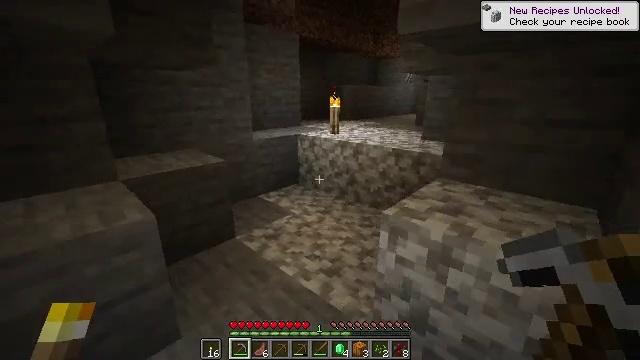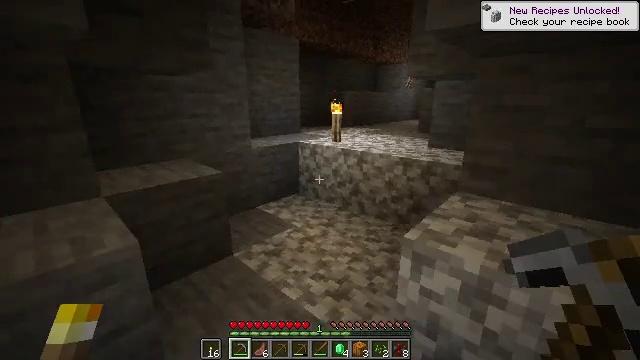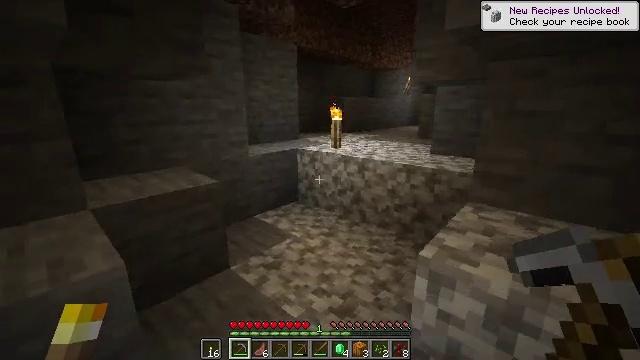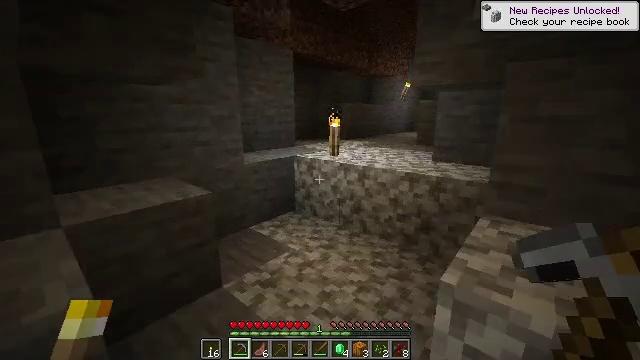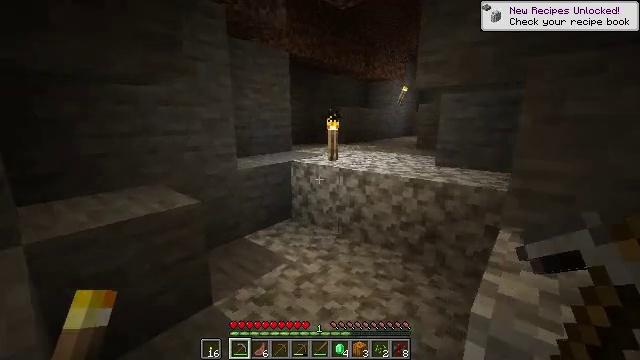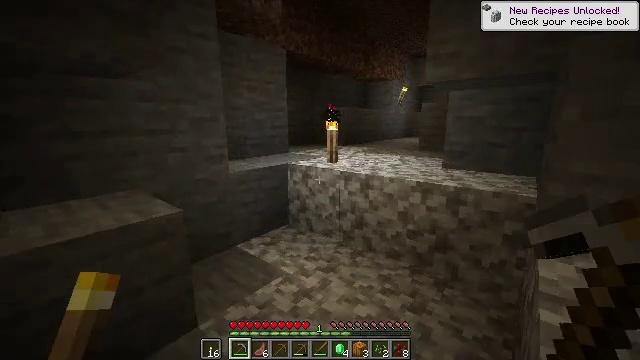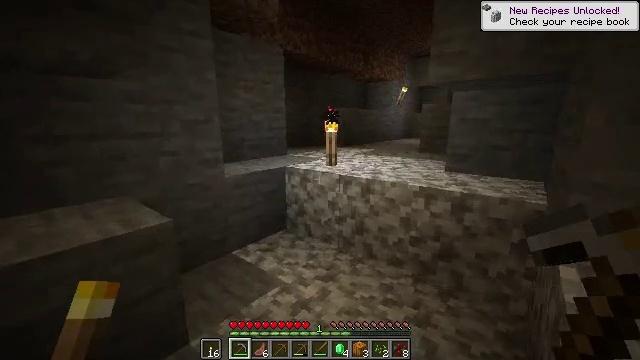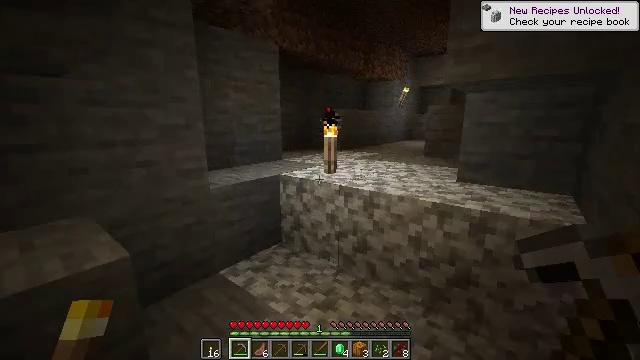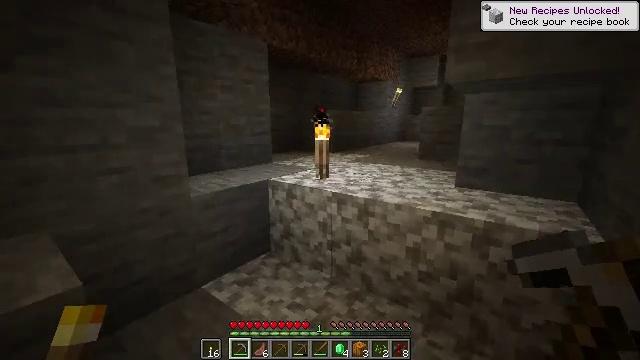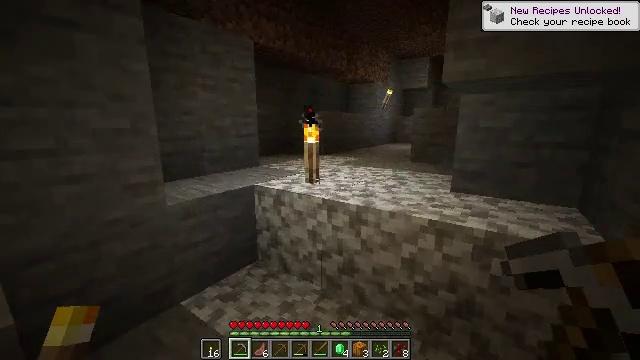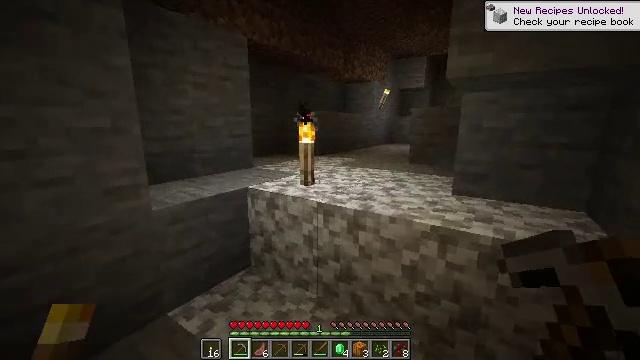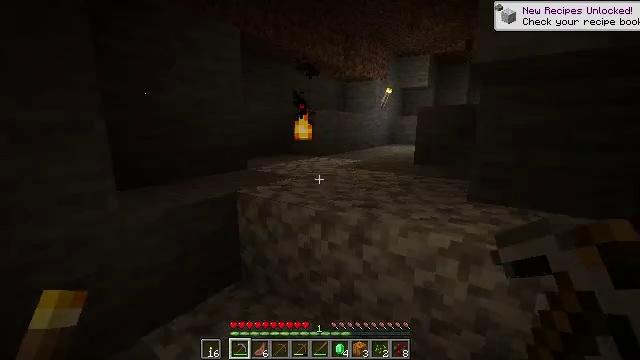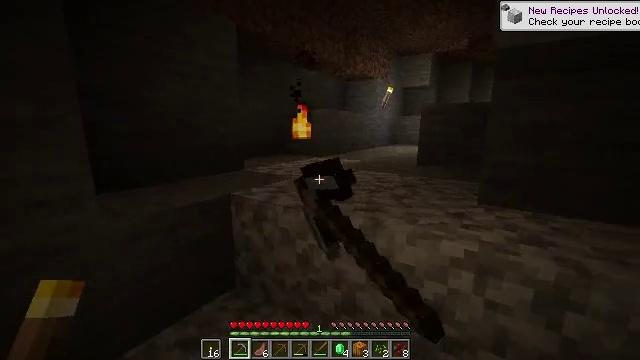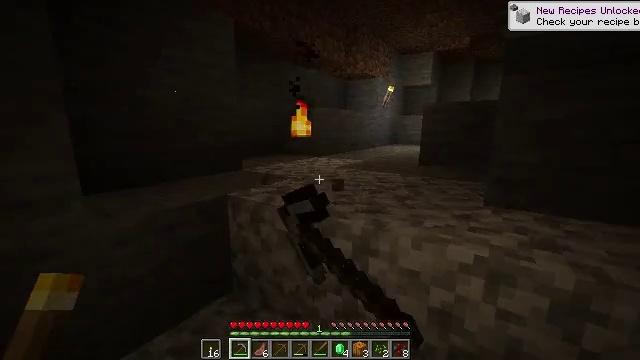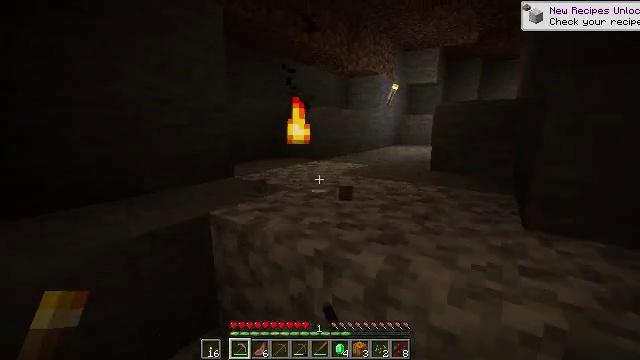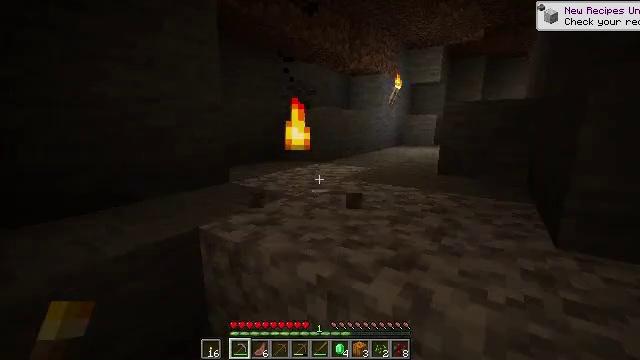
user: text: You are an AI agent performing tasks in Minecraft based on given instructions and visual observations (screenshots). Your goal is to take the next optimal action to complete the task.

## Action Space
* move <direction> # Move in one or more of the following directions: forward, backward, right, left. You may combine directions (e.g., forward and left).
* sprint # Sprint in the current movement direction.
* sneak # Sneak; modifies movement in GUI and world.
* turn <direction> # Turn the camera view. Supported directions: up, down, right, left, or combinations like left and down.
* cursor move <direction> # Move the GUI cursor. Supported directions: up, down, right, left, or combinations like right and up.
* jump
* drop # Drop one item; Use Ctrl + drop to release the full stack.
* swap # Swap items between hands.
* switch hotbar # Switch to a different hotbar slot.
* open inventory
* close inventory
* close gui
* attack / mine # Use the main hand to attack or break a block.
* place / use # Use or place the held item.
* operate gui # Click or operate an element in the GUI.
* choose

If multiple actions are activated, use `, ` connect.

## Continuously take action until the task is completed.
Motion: motion action
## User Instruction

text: Remove the torch from its spot.
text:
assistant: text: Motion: move forward, turn up
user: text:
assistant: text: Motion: move forward, turn up
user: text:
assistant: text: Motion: move forward, turn right and up
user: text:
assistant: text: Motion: move forward
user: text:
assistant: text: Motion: move forward
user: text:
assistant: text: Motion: move forward
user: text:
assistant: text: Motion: move forward
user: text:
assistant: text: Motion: move forward, turn right
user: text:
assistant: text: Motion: move forward, turn right
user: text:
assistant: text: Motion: move forward
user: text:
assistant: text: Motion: move forward, attack / mine
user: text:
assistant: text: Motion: move forward, attack / mine
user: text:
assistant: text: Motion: move forward, attack / mine
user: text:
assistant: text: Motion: move forward
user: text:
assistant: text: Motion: move forward
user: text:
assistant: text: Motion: no_op